Question: This is a sort of extension of <URL>. This works well and I am happy with this. One great feature would be if I could get the overlay to go over its parent.

currently the overlay will go into "My Control" control. What I would like is if I can still define it in that control (as that is were it is needed), but when it is displayed it can cover the whole main content area and / or the main window.
is this even possible?
Thanks
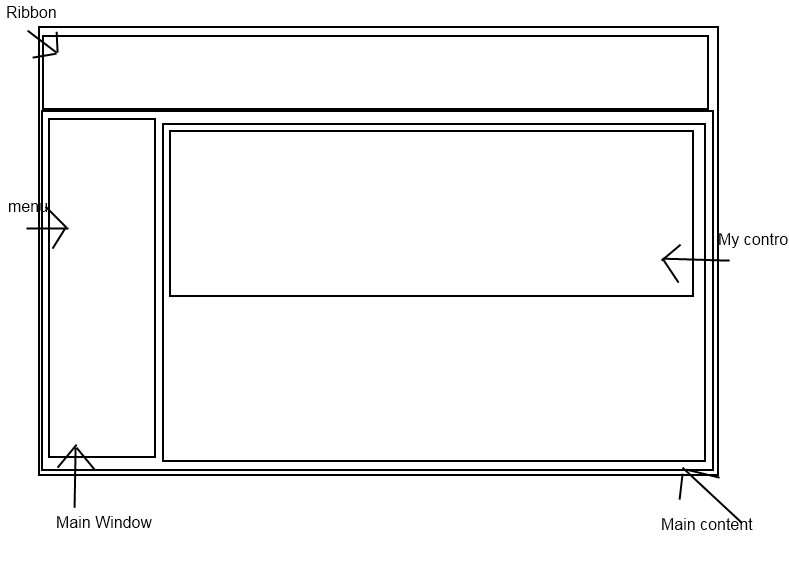
Answer: Sure it's possible, just wrap it into a Popup! :) You might have to manually stretch it though, but Popup is the control which will let you go outside the bounds of the parent view.